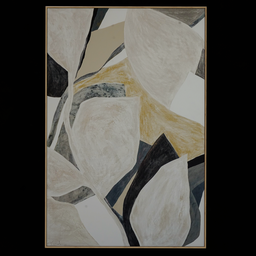
Label: decoration